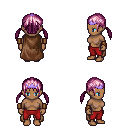
a pixel art fantasy rpg character, female body template, human, dark skin, brown cape, red pants, pink twin-tailed hairstyle, purple tiara, leather bracers, four views (front, back, left, right), 2x2 character sprite sheet, small pixel art, hard edges, no anti-aliasing